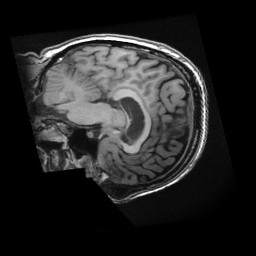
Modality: T1w
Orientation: sagittal
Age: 59
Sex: male
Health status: healthy
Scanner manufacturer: ge
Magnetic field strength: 3 T
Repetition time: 0.008424 s
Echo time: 0.0031 s